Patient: sex M, age 55
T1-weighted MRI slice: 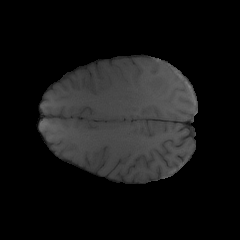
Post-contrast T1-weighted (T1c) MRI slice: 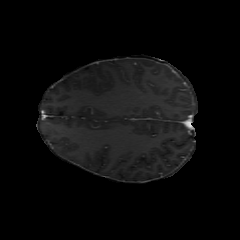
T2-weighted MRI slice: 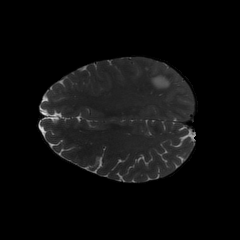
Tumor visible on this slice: yes
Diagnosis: Glioblastoma, IDH-wildtype
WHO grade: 4